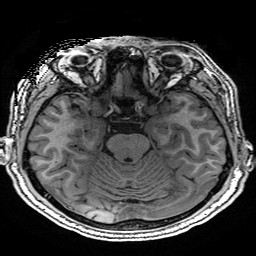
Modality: T1w
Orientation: coronal
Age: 23
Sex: male
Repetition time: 0.0077 s
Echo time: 0.0034 s